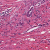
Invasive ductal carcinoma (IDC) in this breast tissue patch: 0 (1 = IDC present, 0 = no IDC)